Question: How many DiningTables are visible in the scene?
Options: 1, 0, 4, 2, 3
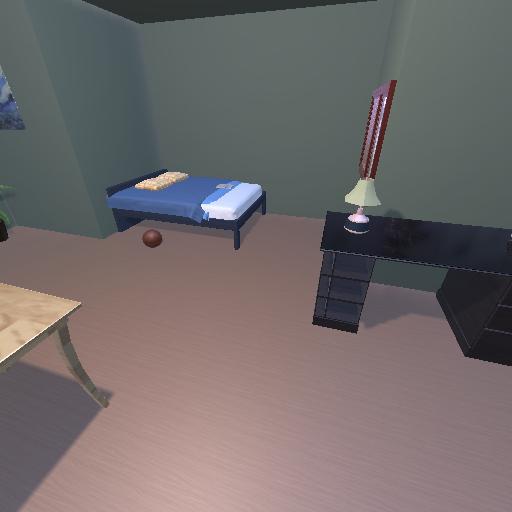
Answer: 1